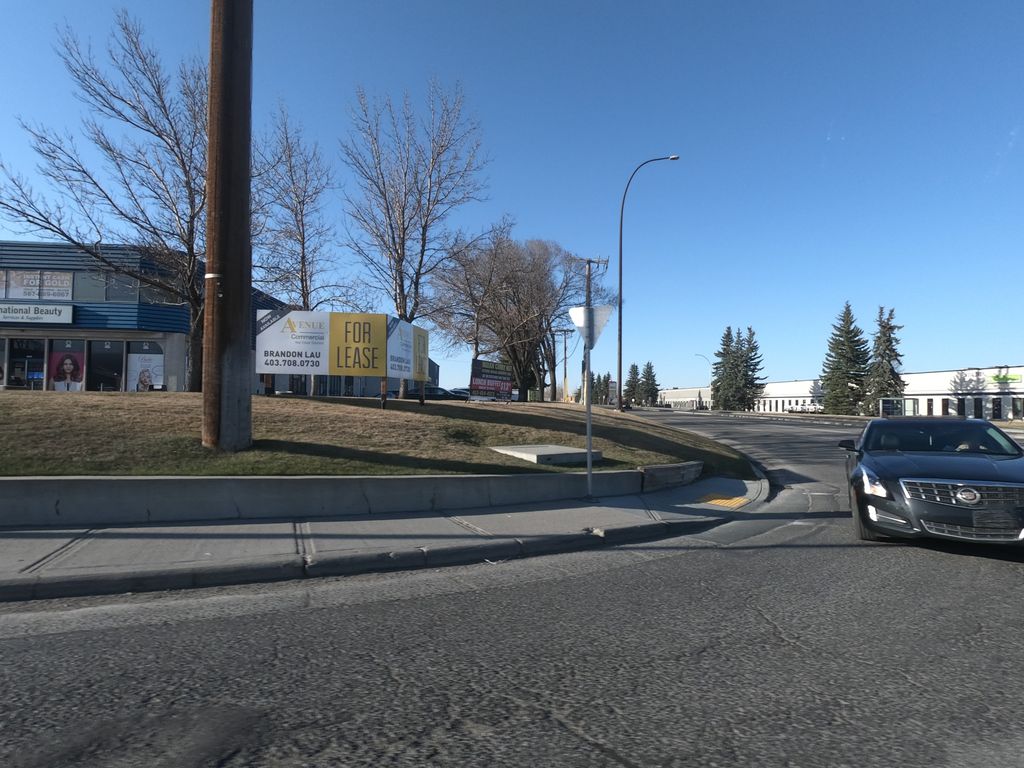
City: calgary